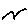
Label: bird